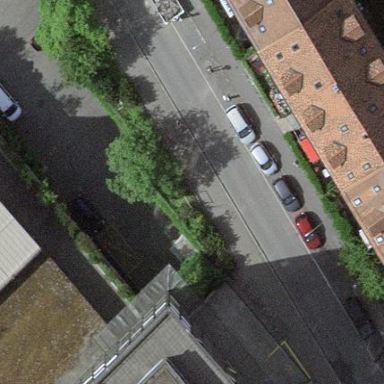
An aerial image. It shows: Parking lane area.